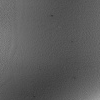
Atmospheric dust classification: not_dusty